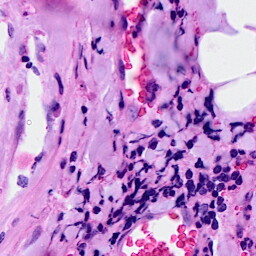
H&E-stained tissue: Breast